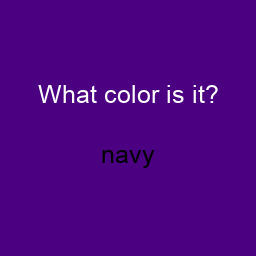
Color: black
Color name shown: navy
Background color: indigo
Question text color: white